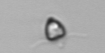
Label: Pyramimonas